Question: I apologize for the crappy title, I wasn't quite sure how to summarize what I'm trying to do.
My scenario:
I am refactoring an existing WinForms application to WPF and MVVM. I'm currently working on a module that provides search functionality for a database comprised of many different tables such as Contact, User, Case, Product, etc. In code-behind there are classes which provide an Object for each. I have written wrapper classes for each of the searchable table Objects that expose only the properties a user would want/need to see in the search results for each type of Object, for binding to a DataGrid.
Once these search results exist, they need to be displayed in a combination of Tab Controls and Data Grids, like so:

Because of some use cases, I need to be able to create an individual display Tab+DataGrid for the results of every single search that is performed. I cannot have a single tab for each type of search that is shown/hidden as needed.
I'm not sure how to proceed from where I currently am to the goal pictured and described above. Thanks for any help anyone can provide.
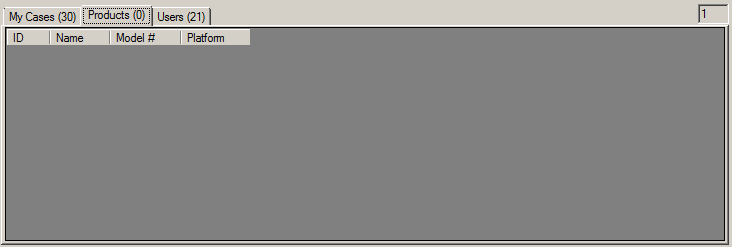
Answer: Not sure I entirely understand your question, but it looks to me that it might be a candidate for datatemplateselector.
Basically, you use an ItemsControl bound to your result collection and then - using a datatemplateselector - you swap in the appropriate template to display the item based upon a code inspection.
That will let you present all the results in a single list.
If you want to display your results in a tabs, I would present a collection of each result type in your viewmodel. So you have a Users collection and a seperate Products collection. Then you can bind individual data grids to each template.
If you want to then hide the tabs when no results are present, add a data trigger using the expression.interactivity namespace to trigger the visibility of each tab page based on its respective collection count.
One more thing, if you want to create tab items dynamically, i.e. One tab for each search - the tab control has an ItemSource property. If you group each search result into an object an expose an observable collection of that object, you can bind that to your tab control and have it create tab items for each search result. Just make that object contain a collection of actual results and you should be able to create a itemscontrol as mentioned here already.
Sorry if this appears a bit of a mind dump, but like I said - not sure if I entirely get the question :)
Rather then chuck a load of code snippets in, there a plenty of samples just a google away if anything sounds helpful.